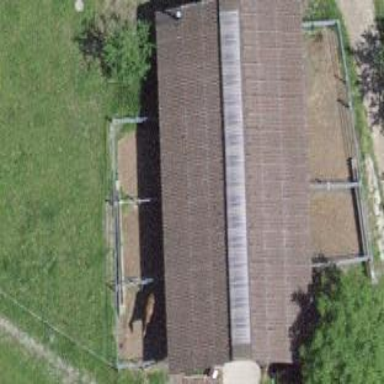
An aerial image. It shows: Stable building.